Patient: sex F, age 67
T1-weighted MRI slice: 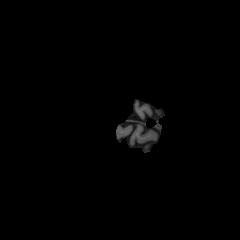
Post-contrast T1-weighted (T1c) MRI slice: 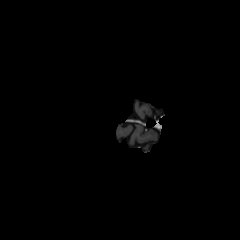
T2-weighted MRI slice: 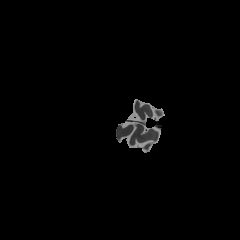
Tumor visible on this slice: no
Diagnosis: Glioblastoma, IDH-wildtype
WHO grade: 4